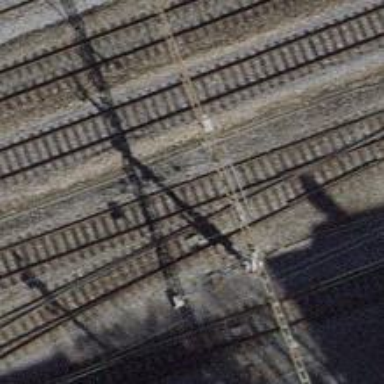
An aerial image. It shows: Rail siding with electrified tracks using contact line.